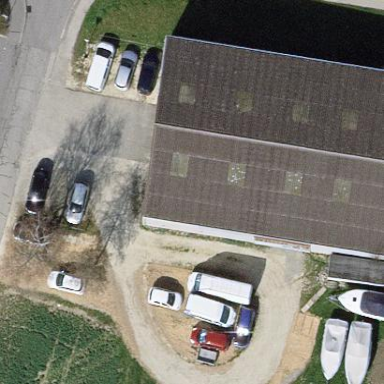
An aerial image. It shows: Farmyard area.